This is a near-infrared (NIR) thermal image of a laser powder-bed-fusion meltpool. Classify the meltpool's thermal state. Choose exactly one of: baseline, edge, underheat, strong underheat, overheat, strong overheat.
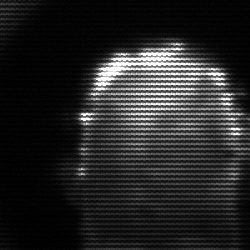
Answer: baseline